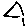
Label: triangle